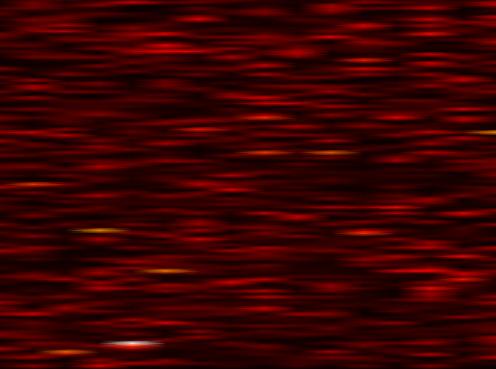
Label: WOLA